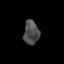
Tissue: lung
Cell type: Epithelial cells
Senescence score: 0.2382
Nuclear area (px): 356
Mean DAPI intensity: 77.834